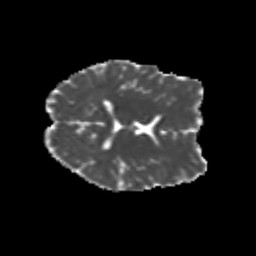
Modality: MD
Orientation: axial
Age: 23
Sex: female
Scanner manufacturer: siemens
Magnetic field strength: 3 T
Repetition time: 3.5 s
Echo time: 0.104 s